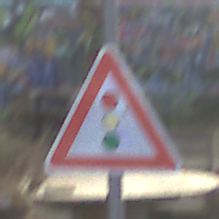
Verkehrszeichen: Lichtzeichenanlage
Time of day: MorningAfternoon
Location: Outdoor (Urban)
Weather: PartlyCloudy
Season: NotSpecified
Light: Natural